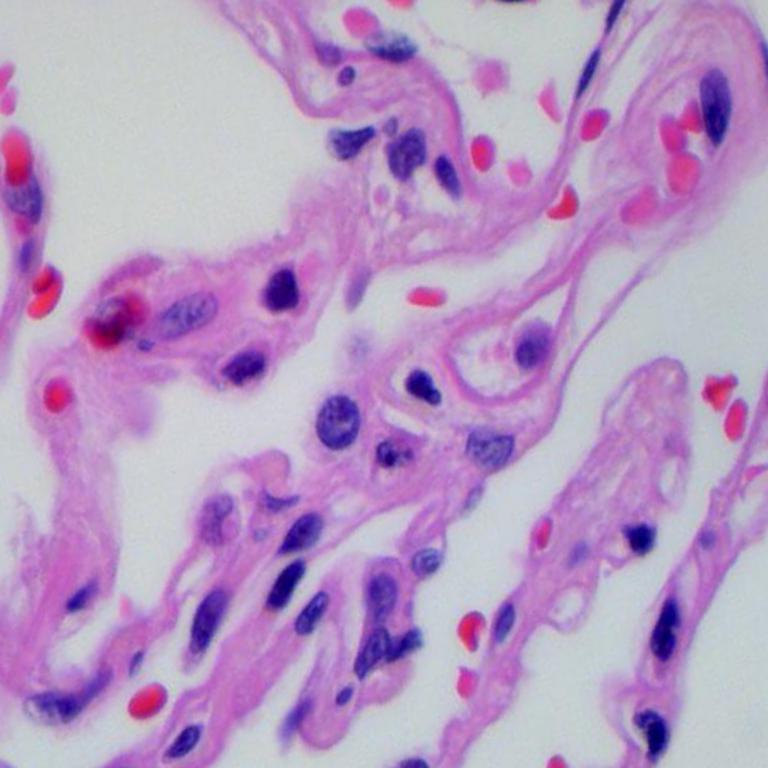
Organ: lung
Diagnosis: benign